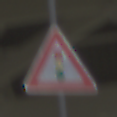
Verkehrszeichen: Lichtzeichenanlage
Umgebung: Outdoor, Urban
Tageszeit: Midday
Wetter: Overcast
Licht: Natural
Jahreszeit: NotSpecified
Kontrast: LowContrast